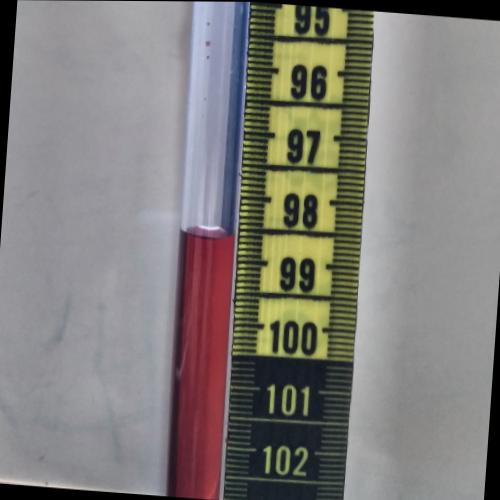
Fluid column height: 98.6 cm